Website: crate-barrel
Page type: account-selection
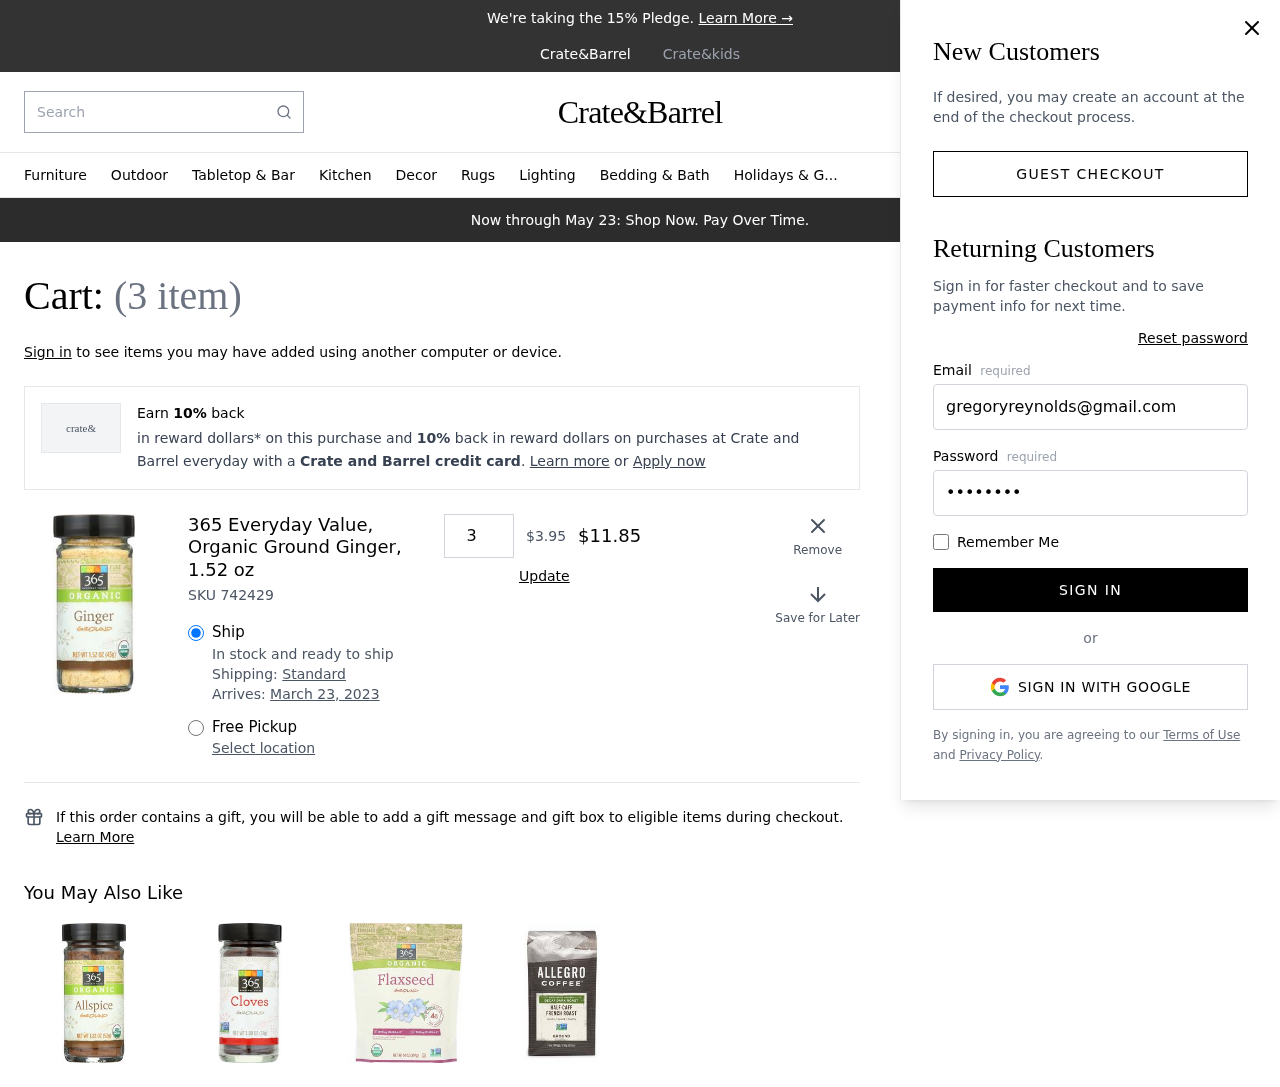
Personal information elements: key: PII_EMAIL
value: gregoryreynolds@gmail.com
Product elements: key: PRODUCT1_NAME
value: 365 Everyday Value, Organic Ground Ginger, 1.52 oz
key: PRODUCT1_PRICE
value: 3.95
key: PRODUCT1_QUANTITY
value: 3
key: PRODUCT1_SKU
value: SKU 742429
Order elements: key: ORDER_NUM_ITEMS
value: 3
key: ORDER_DELIVERY_DATE
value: March 23, 2023
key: ORDER_SUBTOTAL
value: $11.85
Search elements: key: HEADER_SEARCH
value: Search